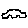
Label: car